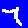
Digit: 7